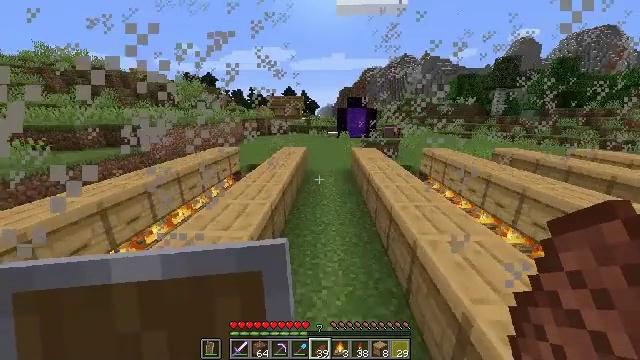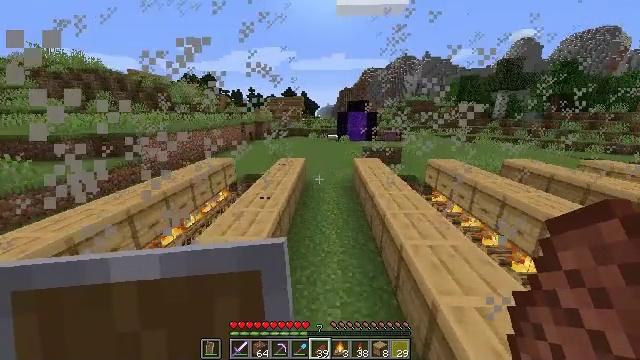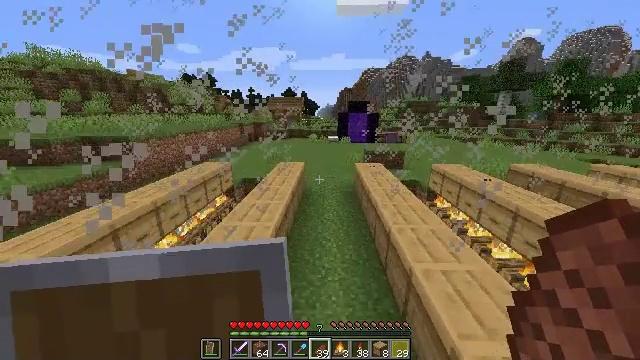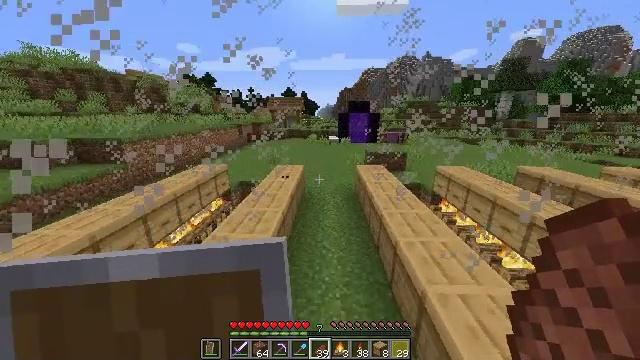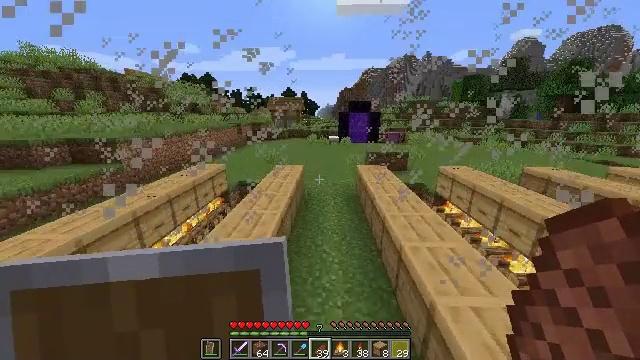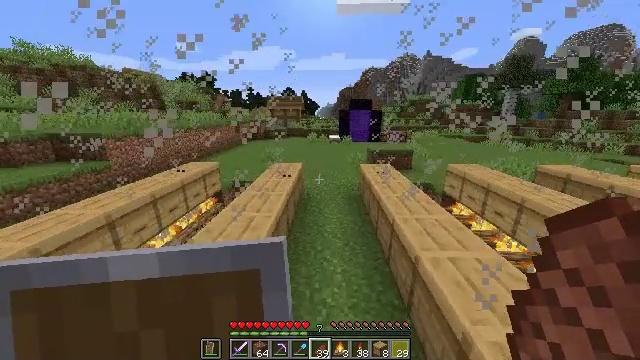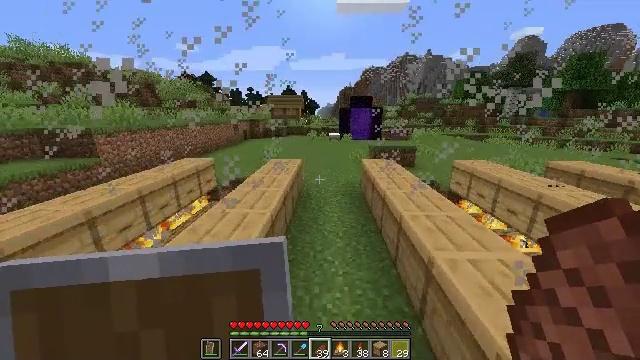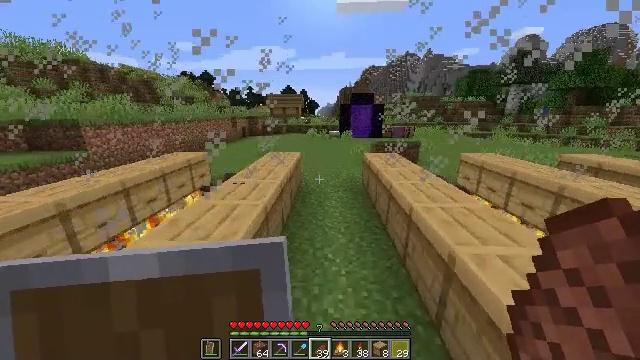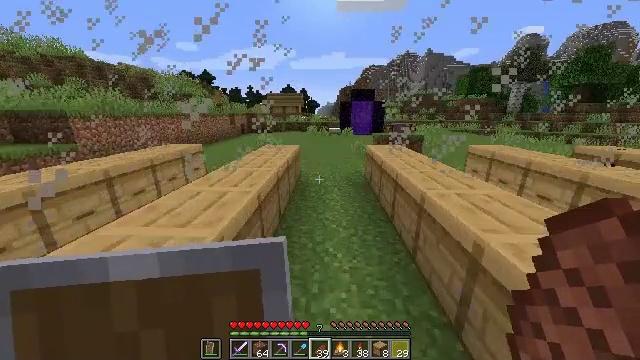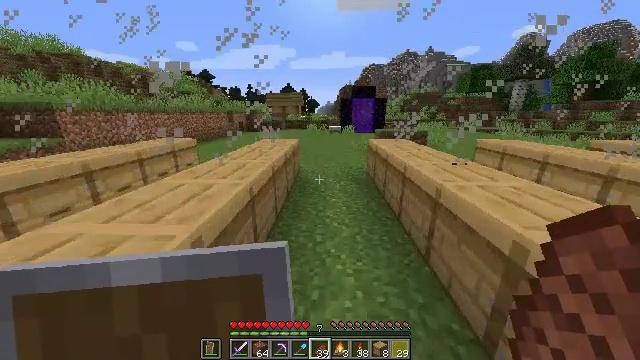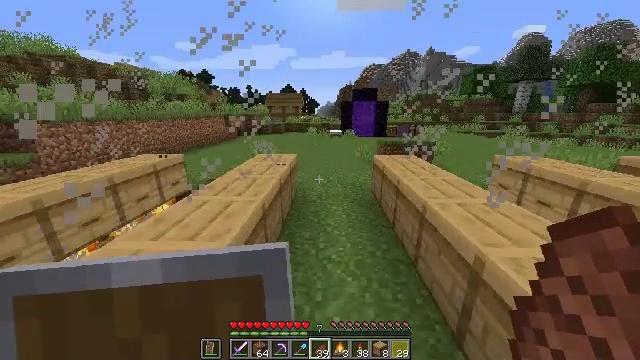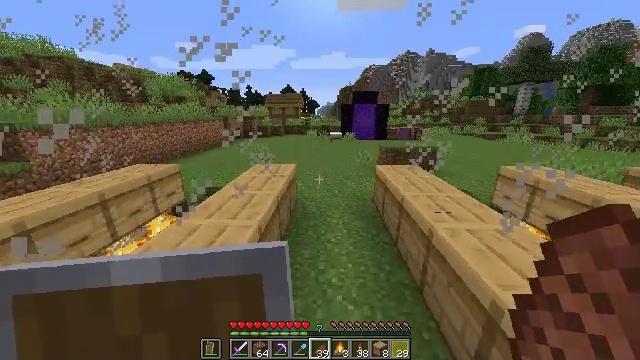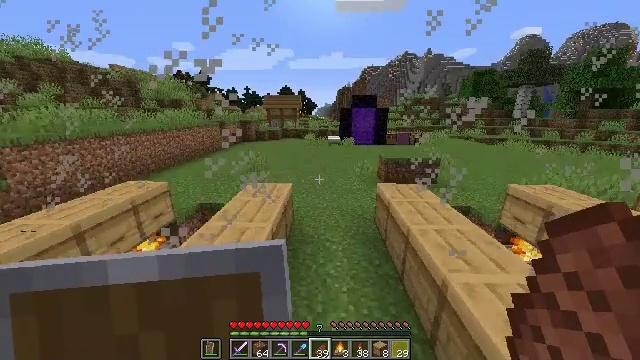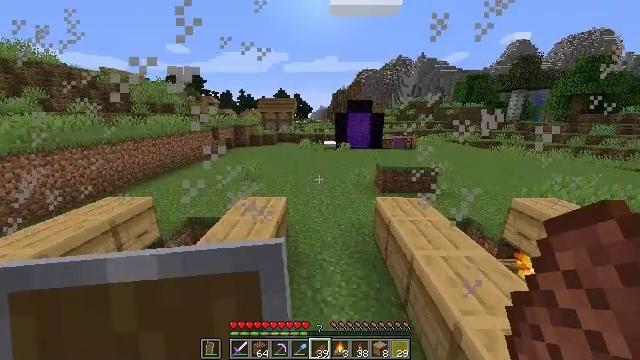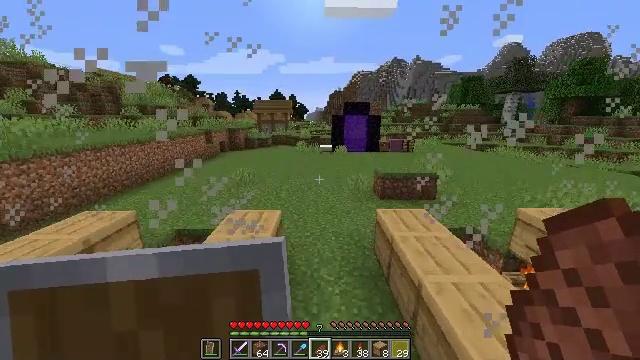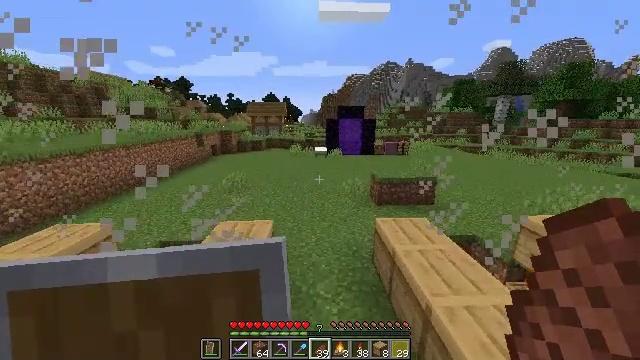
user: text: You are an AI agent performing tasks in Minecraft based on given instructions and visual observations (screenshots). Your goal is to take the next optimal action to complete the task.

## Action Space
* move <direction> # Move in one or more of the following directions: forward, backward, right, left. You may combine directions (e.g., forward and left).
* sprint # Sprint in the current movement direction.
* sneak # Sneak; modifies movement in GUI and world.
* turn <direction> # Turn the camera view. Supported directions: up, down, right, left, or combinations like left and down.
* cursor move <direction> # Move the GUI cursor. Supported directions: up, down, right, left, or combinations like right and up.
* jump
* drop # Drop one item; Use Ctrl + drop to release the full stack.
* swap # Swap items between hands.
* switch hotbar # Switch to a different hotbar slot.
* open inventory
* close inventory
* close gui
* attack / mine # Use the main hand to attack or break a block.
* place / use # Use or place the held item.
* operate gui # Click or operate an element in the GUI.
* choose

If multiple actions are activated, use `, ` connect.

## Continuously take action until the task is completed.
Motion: motion action
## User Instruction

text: Use the crafting grid to make yellow dye.
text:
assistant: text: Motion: move forward, jump
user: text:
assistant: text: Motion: move forward, jump
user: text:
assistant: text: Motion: move forward, jump
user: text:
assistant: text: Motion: move forward, jump
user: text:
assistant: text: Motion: move forward, jump
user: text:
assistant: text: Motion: move forward, jump
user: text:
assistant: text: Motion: move forward, jump
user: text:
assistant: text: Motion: move forward, jump
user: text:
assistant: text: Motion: move forward, jump
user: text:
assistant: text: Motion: move forward, jump
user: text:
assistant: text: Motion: move forward, jump
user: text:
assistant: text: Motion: move forward, jump
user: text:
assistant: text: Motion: move forward, turn right, jump
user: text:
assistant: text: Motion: move forward, turn right, jump
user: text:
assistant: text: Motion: move forward, turn right, jump
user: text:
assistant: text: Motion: move forward, jump
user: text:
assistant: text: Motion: move forward, turn right, jump
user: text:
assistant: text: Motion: move forward, turn right, jump
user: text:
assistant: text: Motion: move forward, turn right, jump
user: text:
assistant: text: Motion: move forward, jump
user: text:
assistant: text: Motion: move forward, jump
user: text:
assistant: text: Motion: move forward, jump
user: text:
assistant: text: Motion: move forward, jump
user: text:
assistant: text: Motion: move forward, jump
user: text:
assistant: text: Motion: move forward, jump
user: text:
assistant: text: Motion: move forward, jump
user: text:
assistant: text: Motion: move forward, jump
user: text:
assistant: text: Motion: move forward, jump
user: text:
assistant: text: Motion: move forward, jump
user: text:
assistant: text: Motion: move forward, turn right, jump